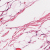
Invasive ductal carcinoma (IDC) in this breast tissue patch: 0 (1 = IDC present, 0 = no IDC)